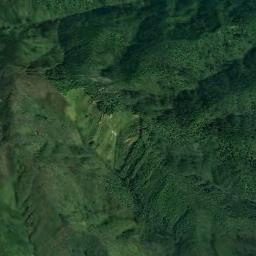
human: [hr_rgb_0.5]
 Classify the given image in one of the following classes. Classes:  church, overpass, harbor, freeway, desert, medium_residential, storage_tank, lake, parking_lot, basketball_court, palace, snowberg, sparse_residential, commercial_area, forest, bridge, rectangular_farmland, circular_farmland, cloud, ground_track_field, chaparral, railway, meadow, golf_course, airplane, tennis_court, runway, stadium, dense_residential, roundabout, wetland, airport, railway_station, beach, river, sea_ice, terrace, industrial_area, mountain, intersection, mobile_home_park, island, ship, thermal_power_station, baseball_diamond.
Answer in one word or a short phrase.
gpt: mountain